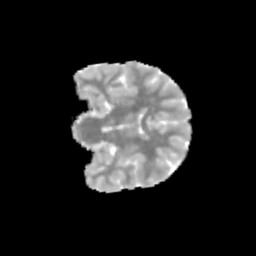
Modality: MD
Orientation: coronal
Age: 11
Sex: male
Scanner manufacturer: siemens
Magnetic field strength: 3 T
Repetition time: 3.8 s
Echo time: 0.07 s